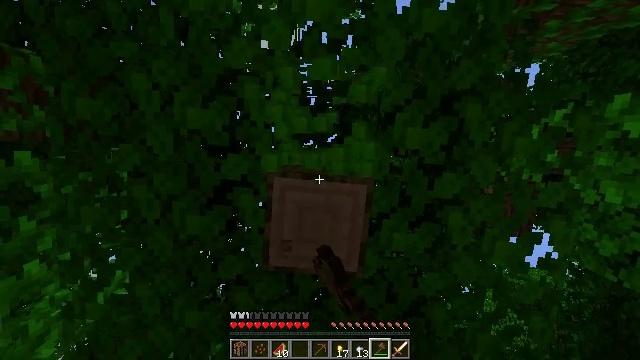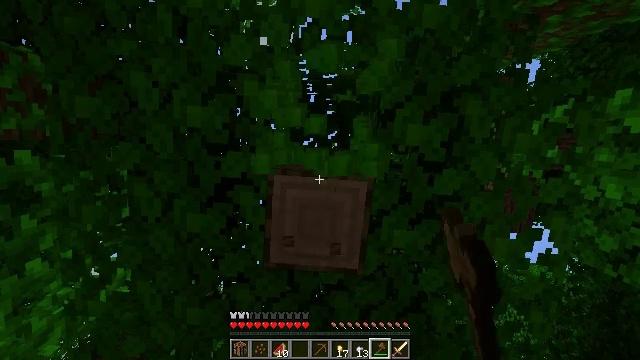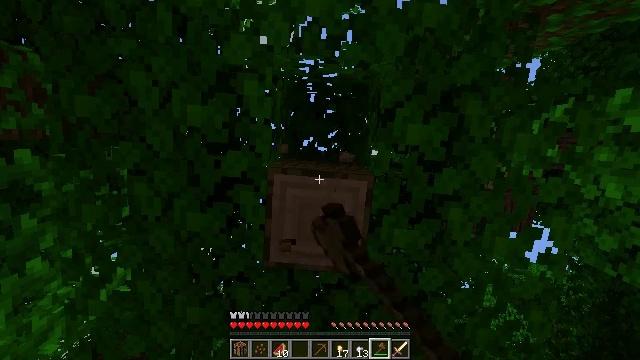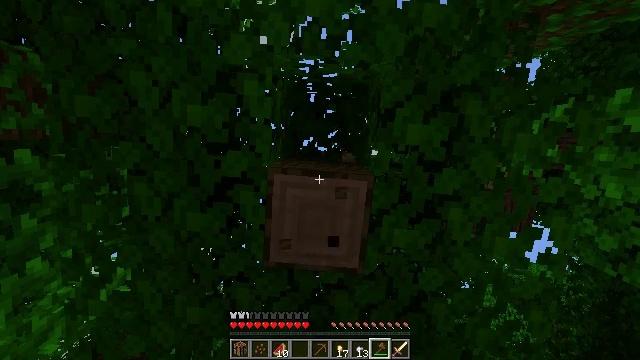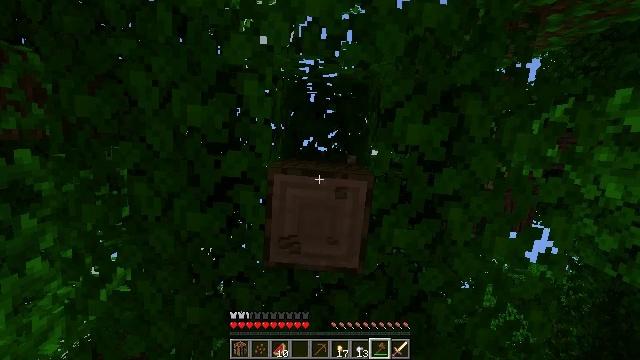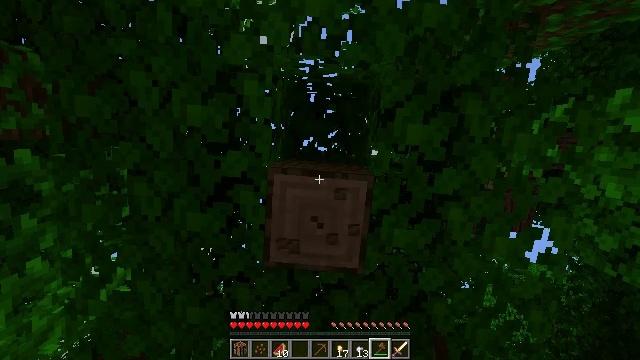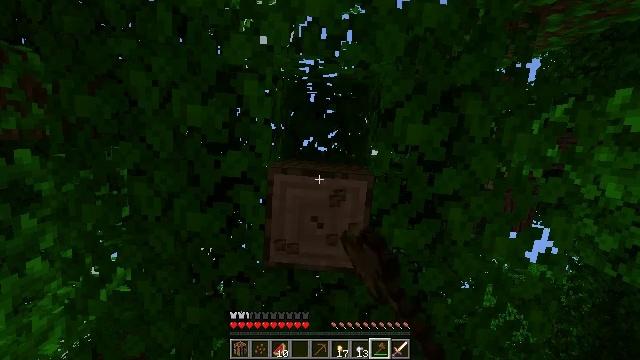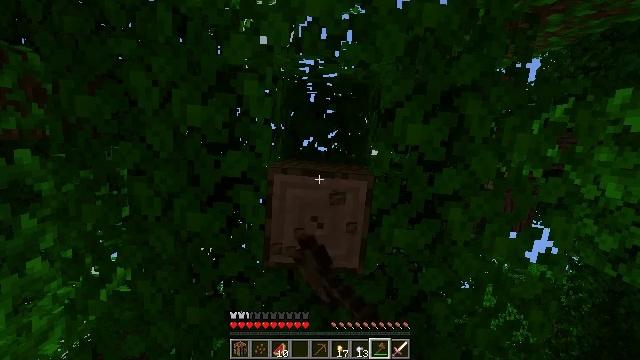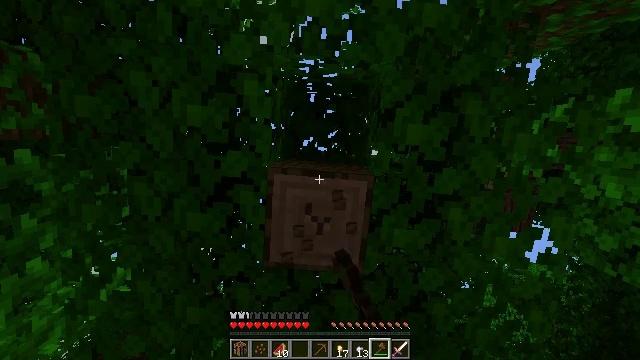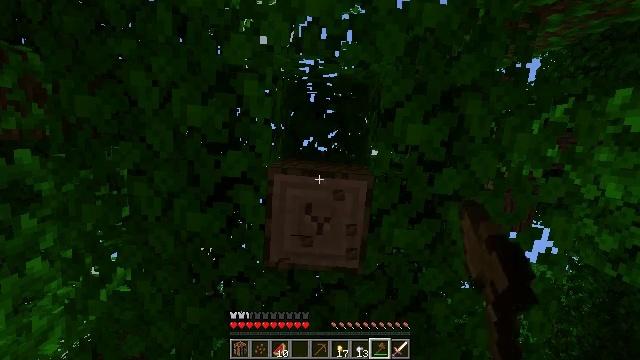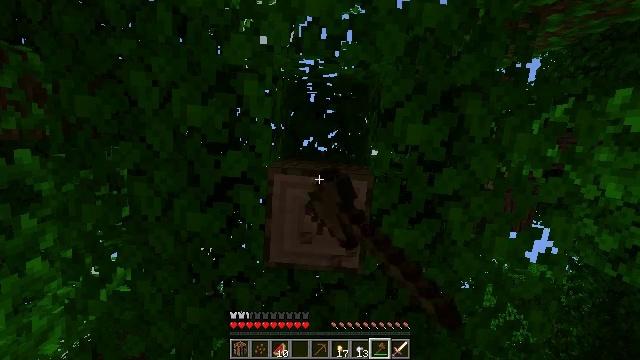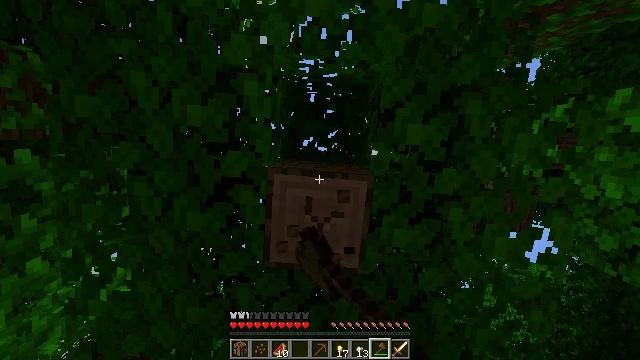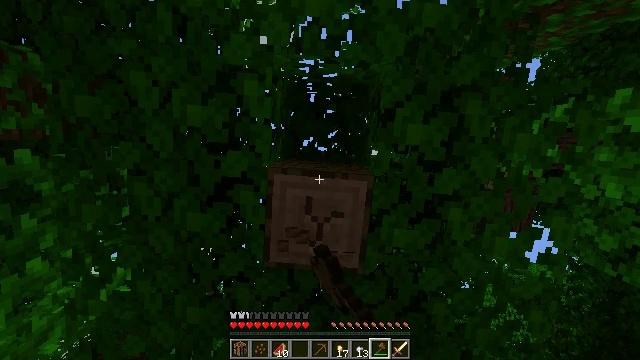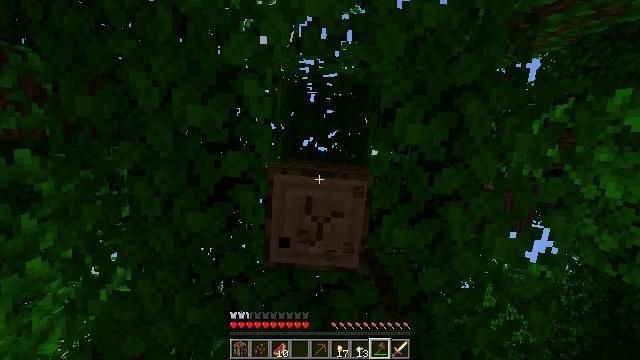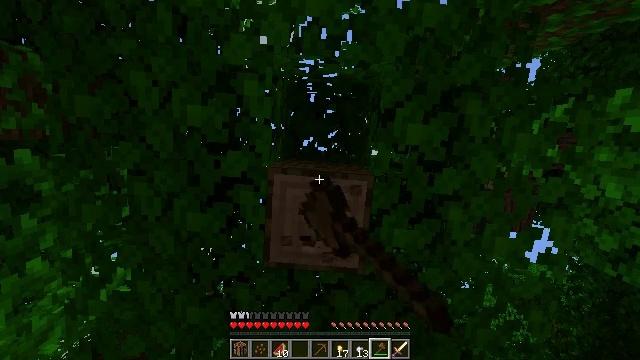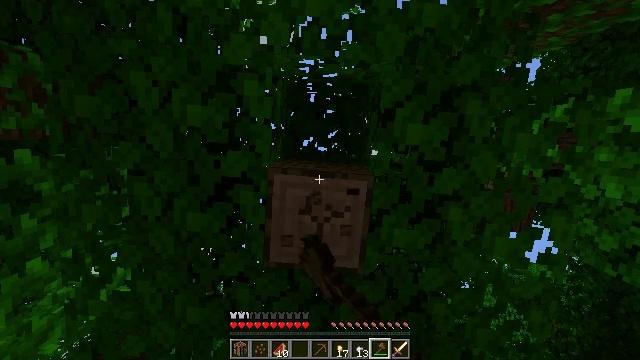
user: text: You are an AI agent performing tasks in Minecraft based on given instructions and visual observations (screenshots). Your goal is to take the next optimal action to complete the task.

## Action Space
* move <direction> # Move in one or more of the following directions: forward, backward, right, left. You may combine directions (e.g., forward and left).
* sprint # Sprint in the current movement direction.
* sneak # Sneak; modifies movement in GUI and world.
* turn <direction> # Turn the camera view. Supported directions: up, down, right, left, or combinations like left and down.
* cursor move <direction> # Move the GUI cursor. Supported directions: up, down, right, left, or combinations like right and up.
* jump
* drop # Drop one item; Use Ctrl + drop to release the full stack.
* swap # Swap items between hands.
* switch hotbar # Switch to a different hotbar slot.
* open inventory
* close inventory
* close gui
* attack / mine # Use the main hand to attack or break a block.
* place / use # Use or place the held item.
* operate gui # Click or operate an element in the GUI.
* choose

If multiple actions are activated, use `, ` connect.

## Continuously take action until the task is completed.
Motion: motion action
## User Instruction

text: Chop down a jungle log from the jungle tree.
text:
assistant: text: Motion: attack / mine
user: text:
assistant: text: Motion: attack / mine
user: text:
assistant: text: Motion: attack / mine
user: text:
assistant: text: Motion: attack / mine
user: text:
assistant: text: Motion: attack / mine
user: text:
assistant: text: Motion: attack / mine
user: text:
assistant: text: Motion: attack / mine
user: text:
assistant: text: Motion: attack / mine
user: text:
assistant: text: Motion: attack / mine
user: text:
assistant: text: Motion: attack / mine
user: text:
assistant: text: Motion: attack / mine
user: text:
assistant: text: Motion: attack / mine
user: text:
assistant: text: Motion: attack / mine
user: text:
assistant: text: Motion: attack / mine
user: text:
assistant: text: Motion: attack / mine
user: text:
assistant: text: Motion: attack / mine
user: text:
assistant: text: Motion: attack / mine
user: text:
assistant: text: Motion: attack / mine
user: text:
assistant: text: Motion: attack / mine
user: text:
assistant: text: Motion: attack / mine
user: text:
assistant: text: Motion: attack / mine
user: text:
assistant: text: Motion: attack / mine
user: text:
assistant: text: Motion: attack / mine
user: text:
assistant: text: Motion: attack / mine
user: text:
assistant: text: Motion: attack / mine
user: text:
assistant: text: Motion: attack / mine
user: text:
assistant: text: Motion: attack / mine
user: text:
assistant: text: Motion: attack / mine
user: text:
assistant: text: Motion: attack / mine
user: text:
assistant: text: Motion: attack / mine